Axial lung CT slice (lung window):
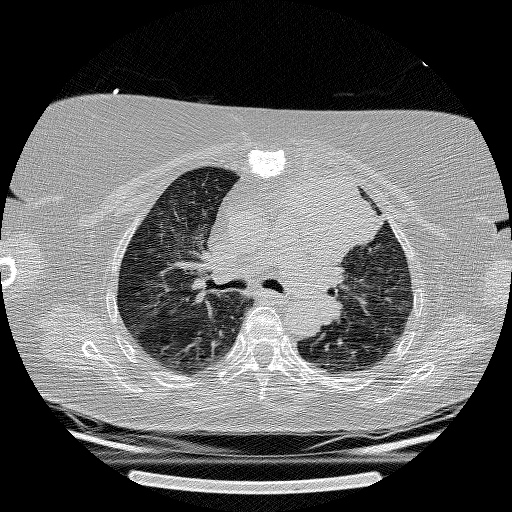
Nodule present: no